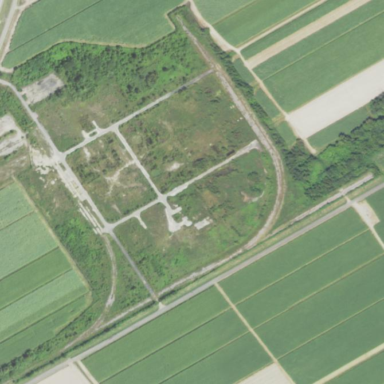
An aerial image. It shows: Brownfield area.